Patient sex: M
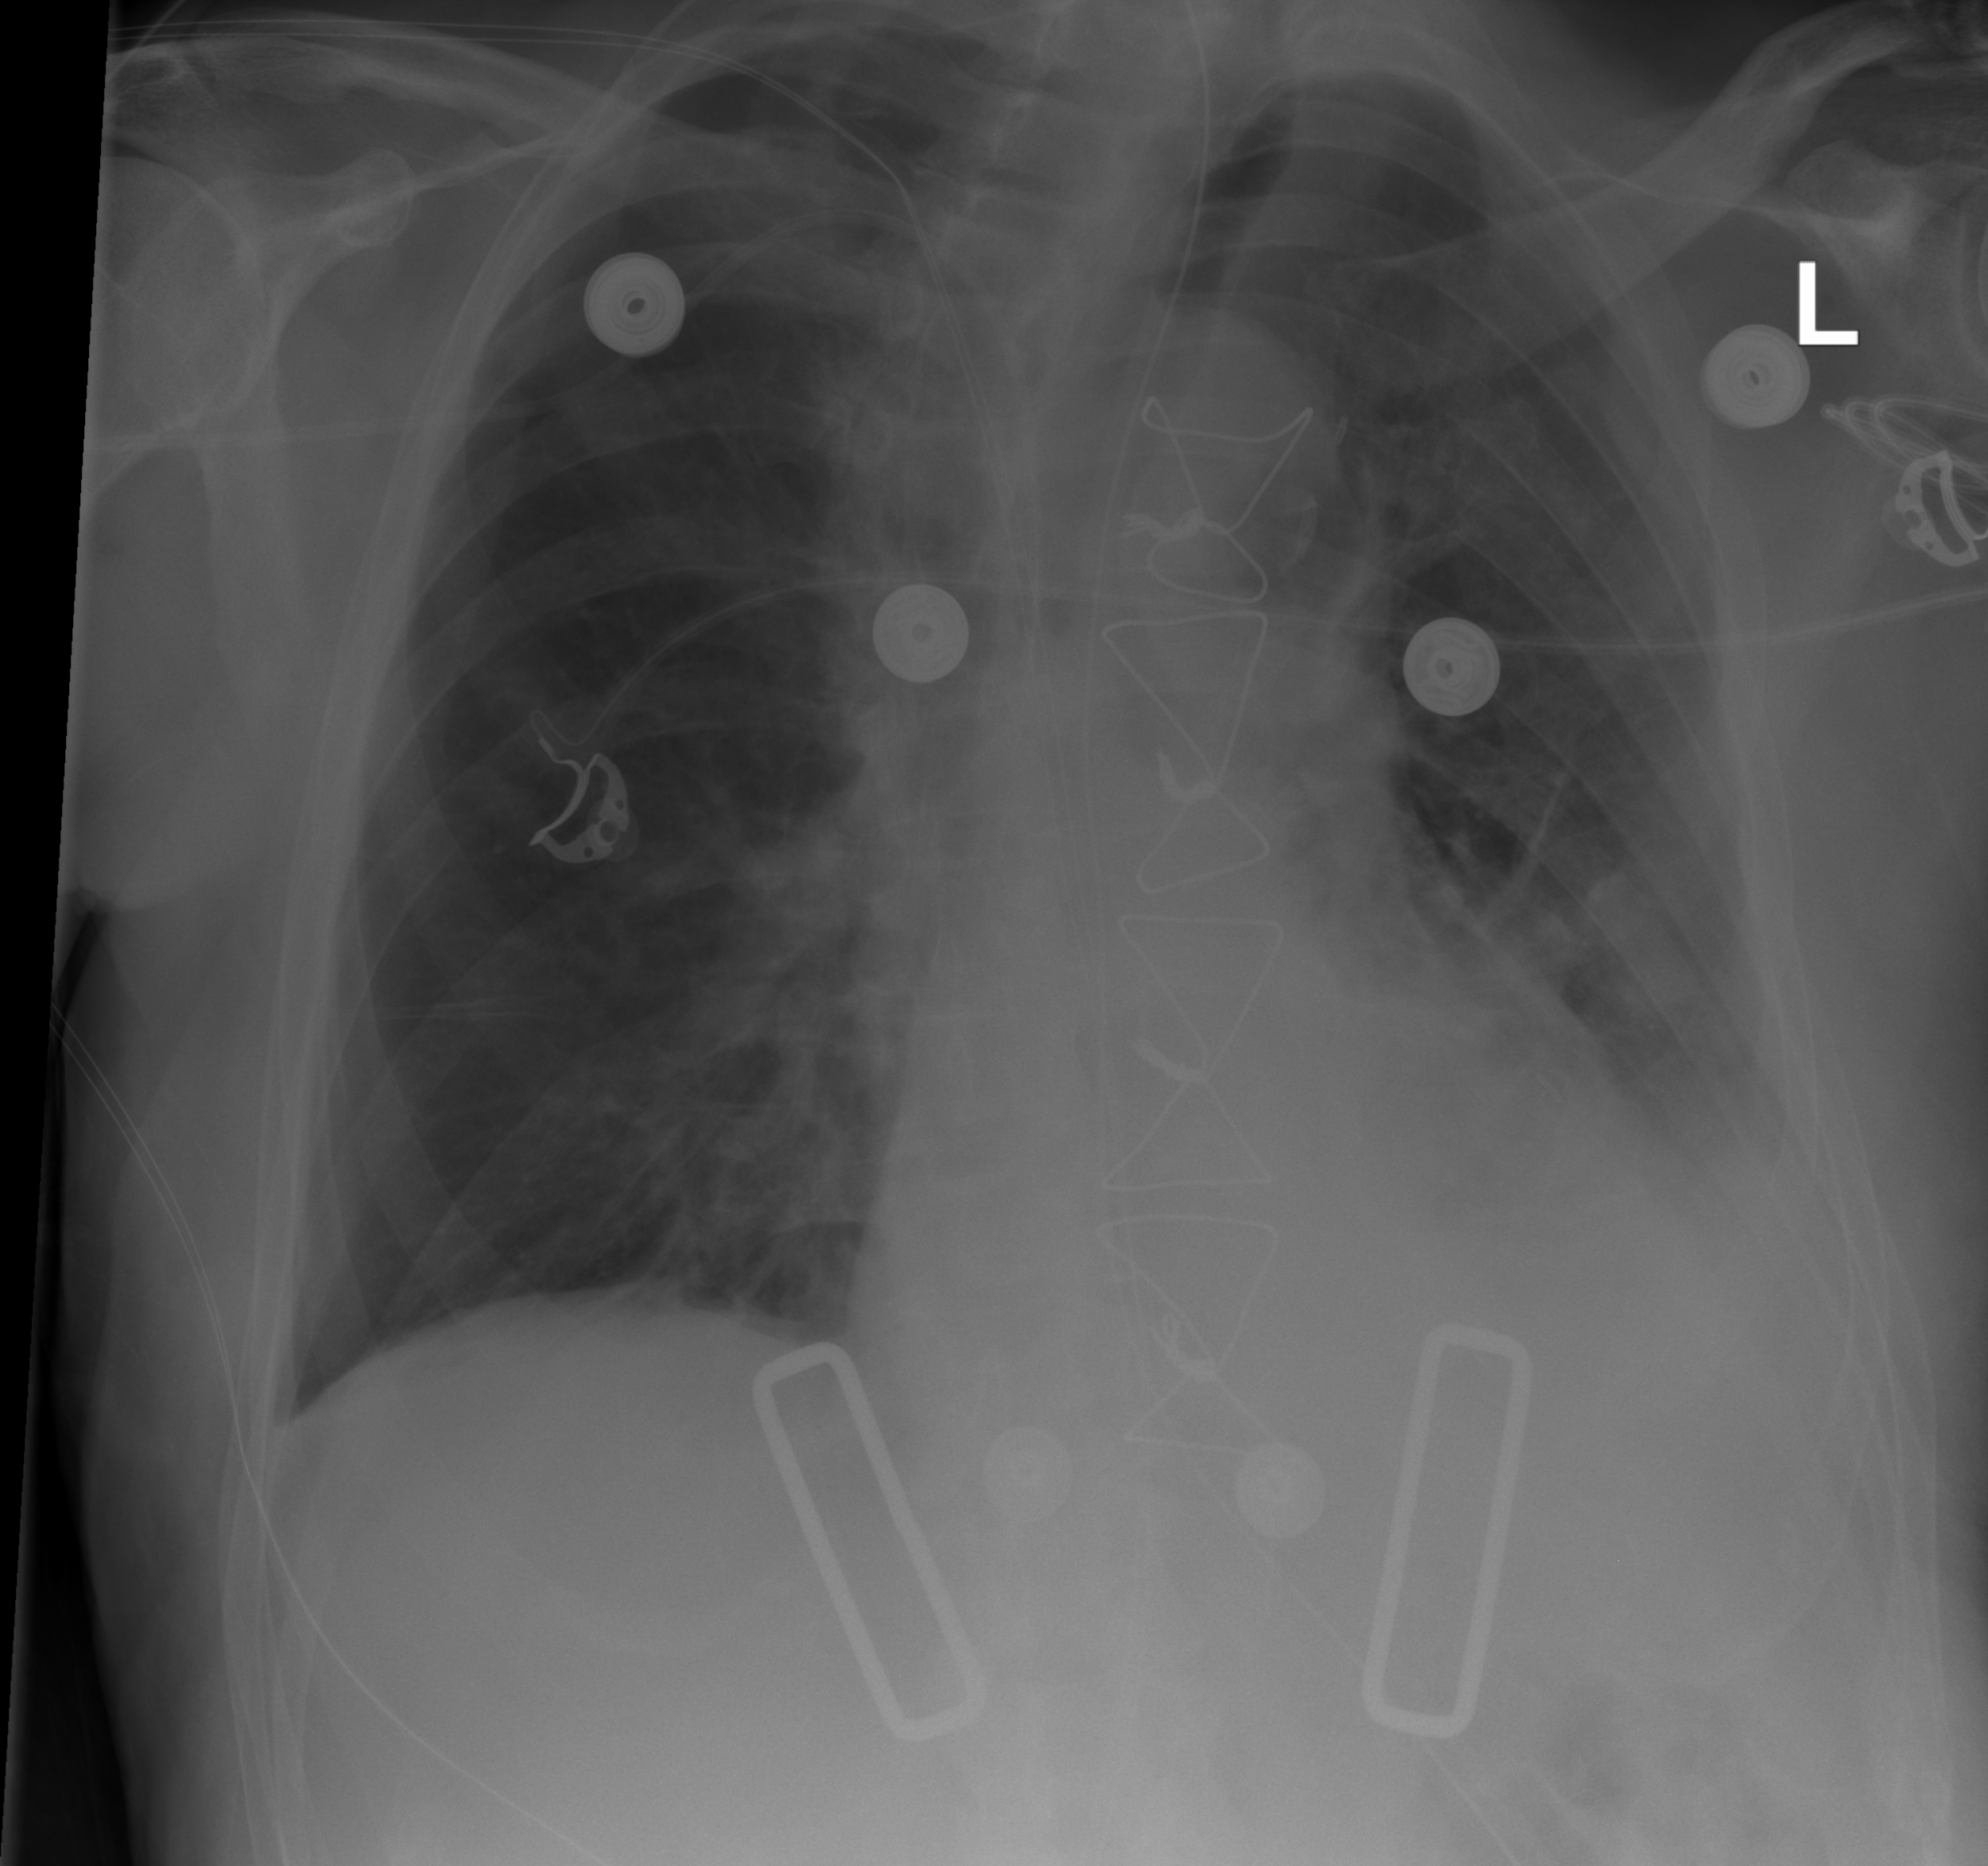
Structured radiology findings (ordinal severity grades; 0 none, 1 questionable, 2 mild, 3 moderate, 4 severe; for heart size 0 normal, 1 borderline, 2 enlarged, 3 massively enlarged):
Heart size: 1
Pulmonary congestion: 0
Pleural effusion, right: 2
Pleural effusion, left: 3
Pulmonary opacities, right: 0
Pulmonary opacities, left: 0
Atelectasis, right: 2
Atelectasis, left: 3